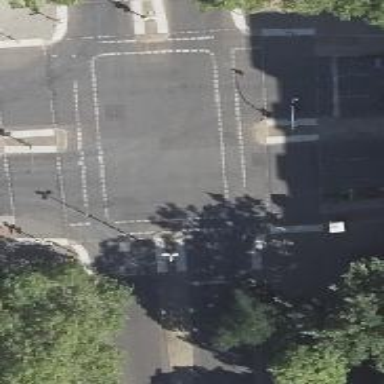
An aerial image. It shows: Crossing with traffic signals.